Question: I am using the Select2 plugin as an autocomplete for a input box. The autocomplete makes an Ajax call and everything is working great except when the there is not results then I'll like to leave the value as is and that does not work. For example: if I type "555" and that value wasn't found on the Ajax call then I want to leave "555" as a the text value since I'll hit a button later for add it.
This is my code:
'''
if ($codigo_arancelario.length > 0) {
$codigo_arancelario.select2({
placeholder: "Seleccione un estado",
ajax: {
dataType: 'json',
url: function () {
var codigo_arancelario = $codigo_arancelario.val();
return Routing.generate('obtenerCodigoArancelario');
},
data: function(codigo_arancelario) {
return {
filtro: codigo_arancelario
}
},
results: function (data) {
return {
results: data.entities
};
}
},
formatNoResults: function () {
return "No se encontro el codigo";
},
formatAjaxError: function () {
return "No hay conexion con el servidor";
},
});
}
'''
Here is a visual example:

What else I need to do in order to achieve this?
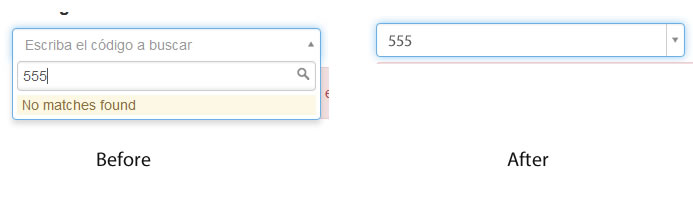
Answer: why not handle for this with the response, if the response has no data return the original value used to query for data?
Per request, here is a snip of what it could look like if you were using C# and EF to search a DB for results. Please keep in mind this is a very simple example of what it could look like not knowing anything about the service you are hitting with your AJAX call.
'''
var searchResult = db.Where(x=> x.somethingToSearchAgainst == searchPeram);
return searchResult.length == 0
? searchPeram
: searchResult;
'''